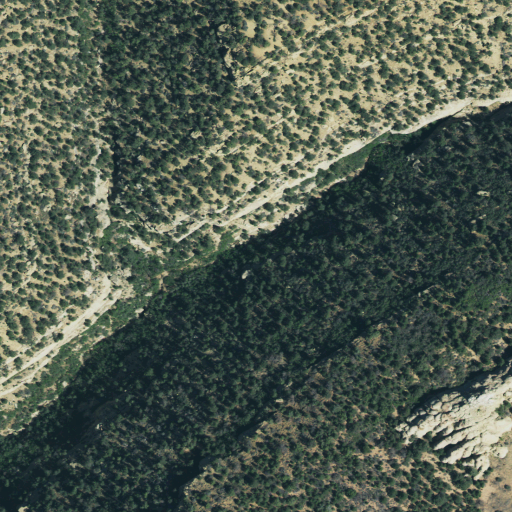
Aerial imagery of valley in Utah named Llewellyn Canyon containing evergreen forest, shrub, and woody wetlands